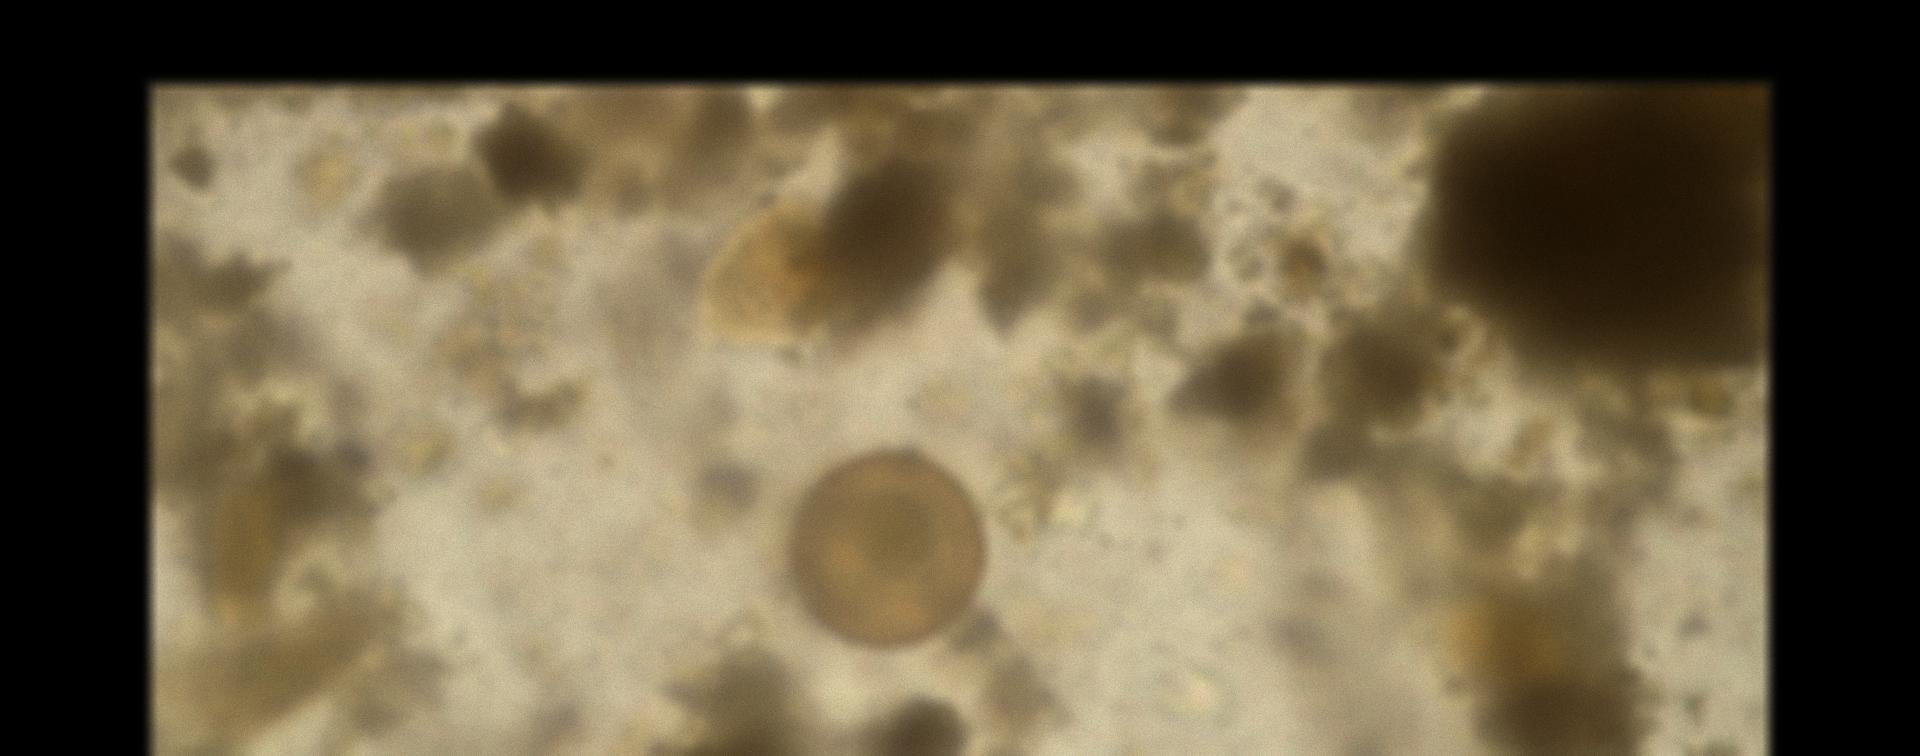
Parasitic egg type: Hymenolepis diminuta